Aerial crown-view tile of a tropical tree (Barro Colorado Island, Panama), acquired 20240813:
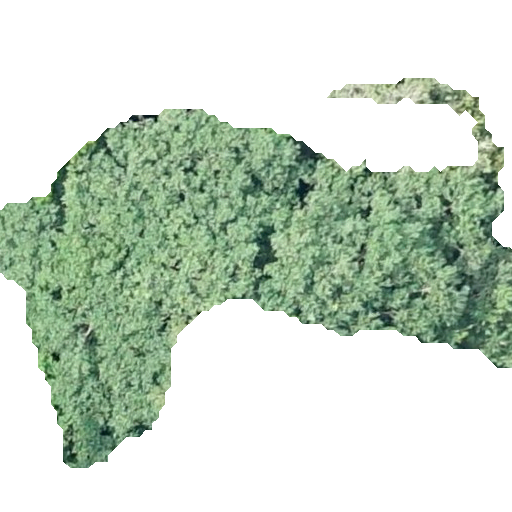
Species: Apeiba membranacea
GBIF accepted scientific name: Apeiba membranacea
Crown area: 167.57 m²